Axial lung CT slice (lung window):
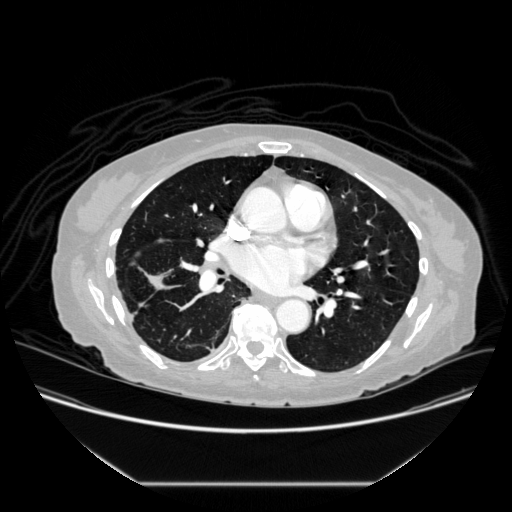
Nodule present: no